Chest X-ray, PA view. Patient: 24 years old, sex F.
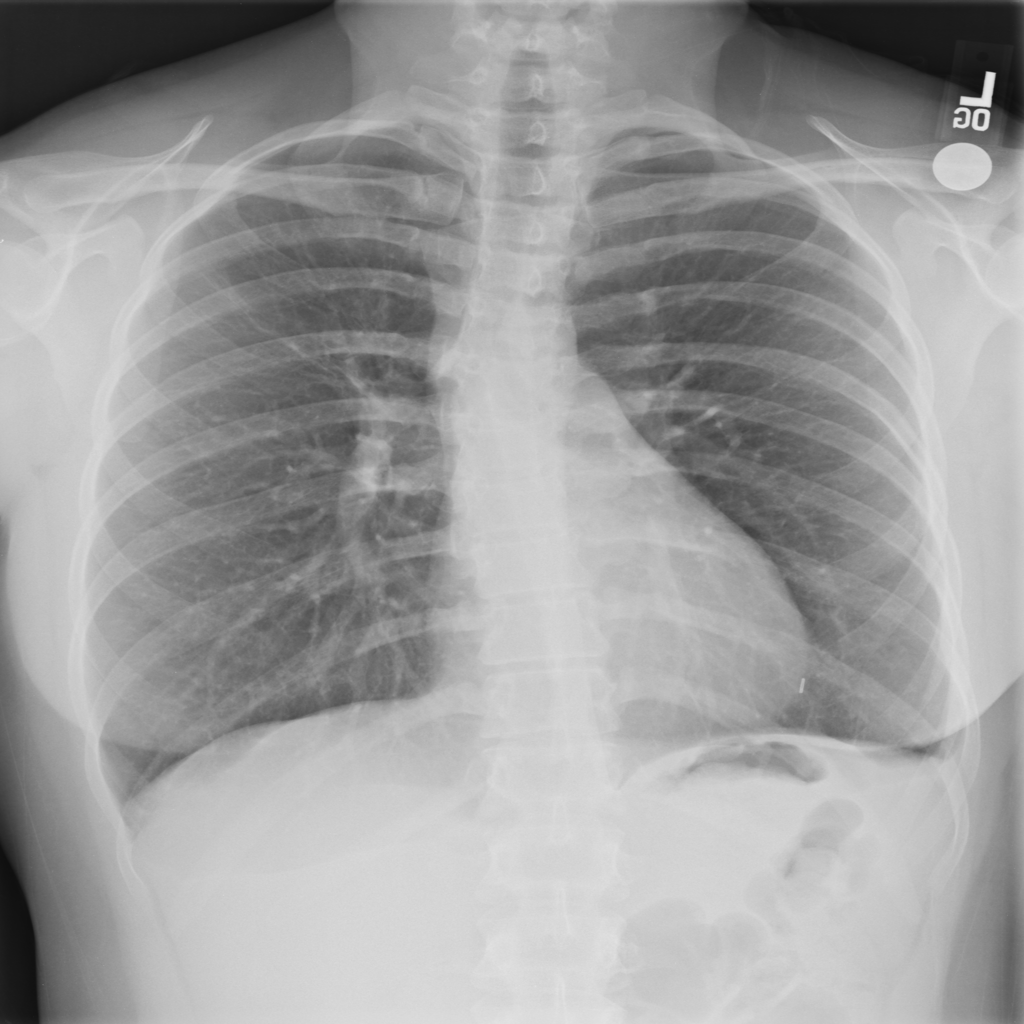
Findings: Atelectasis